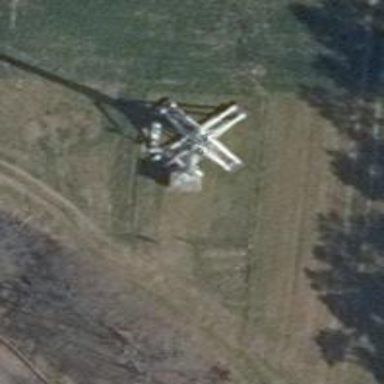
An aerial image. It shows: Communication tower.